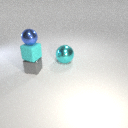
small cyan rubber cube below small blue metal sphere